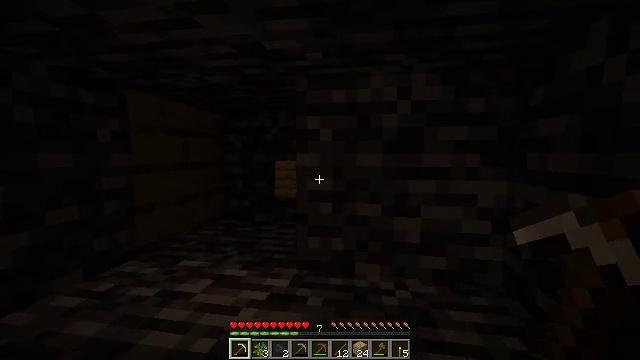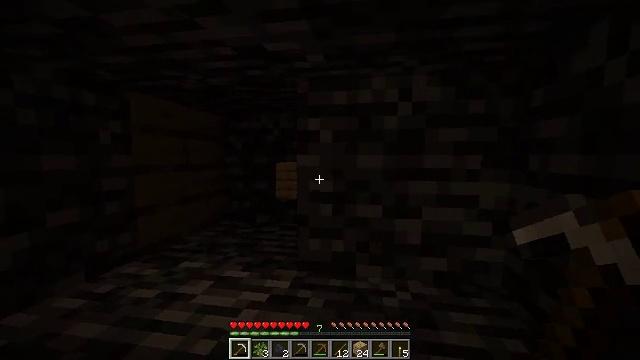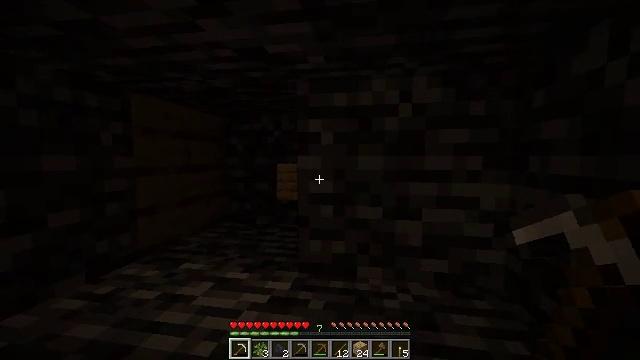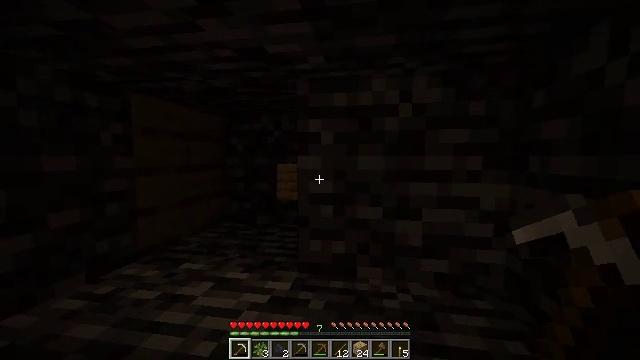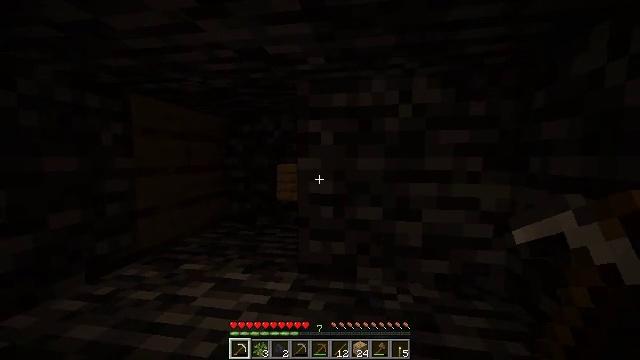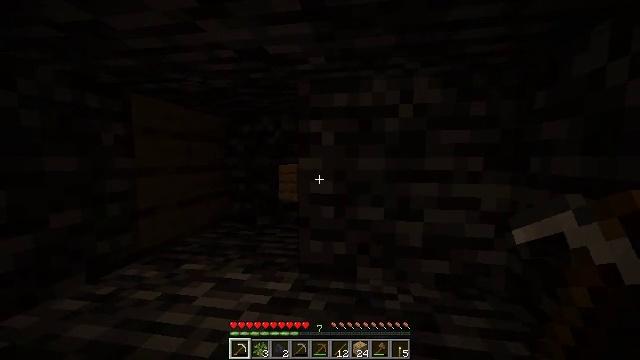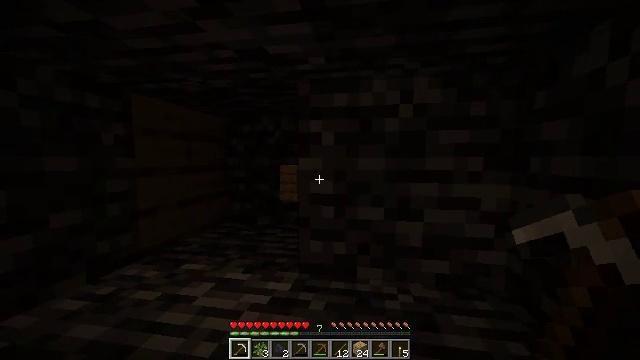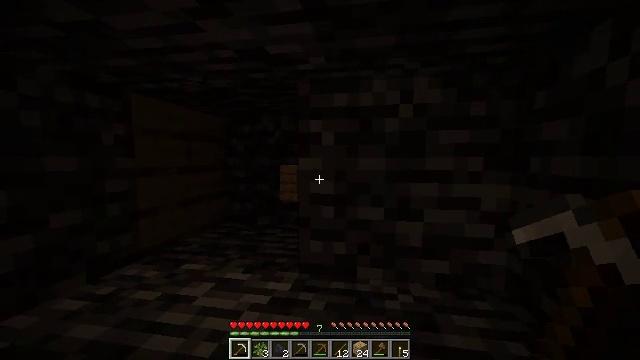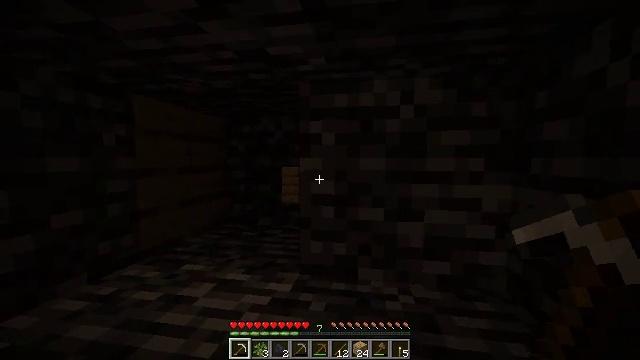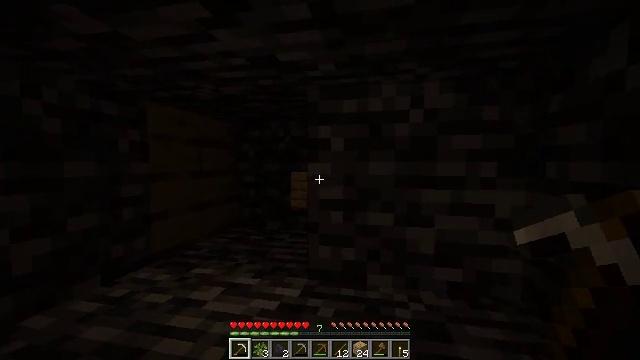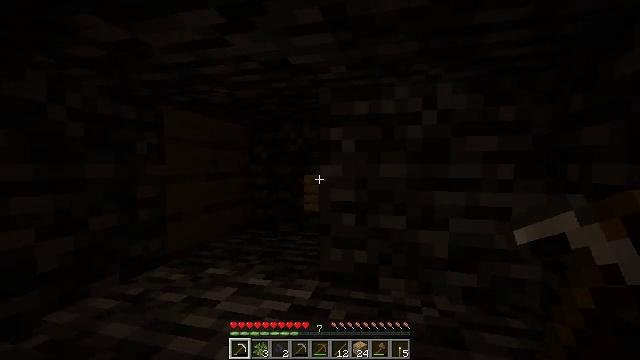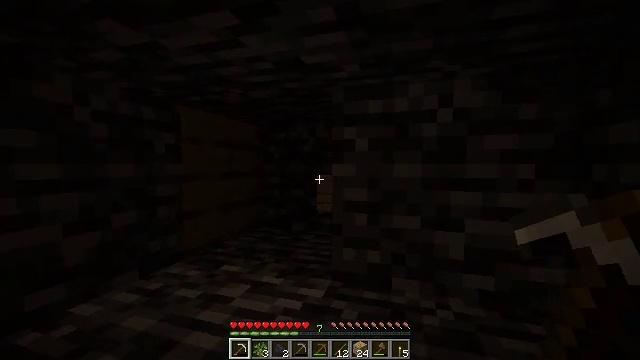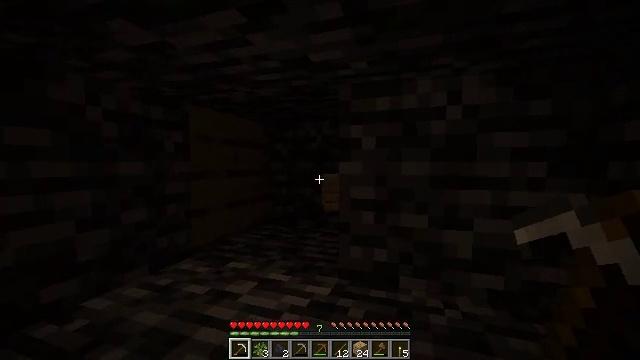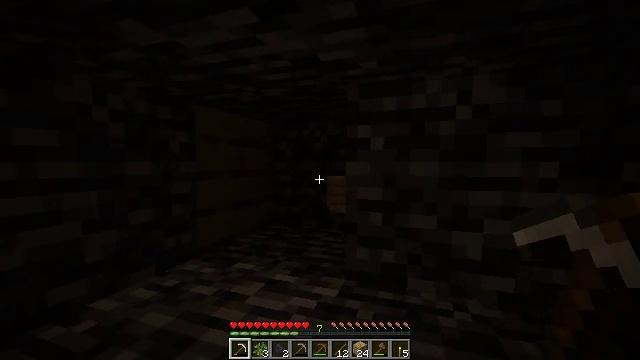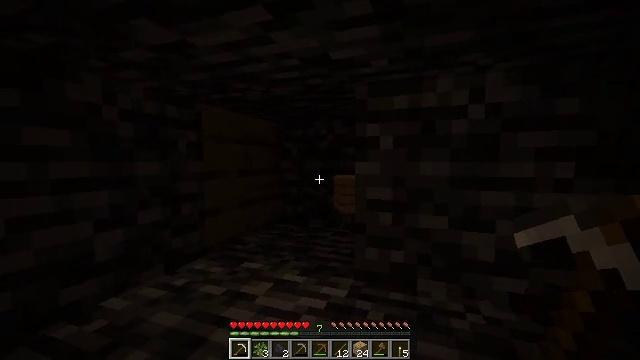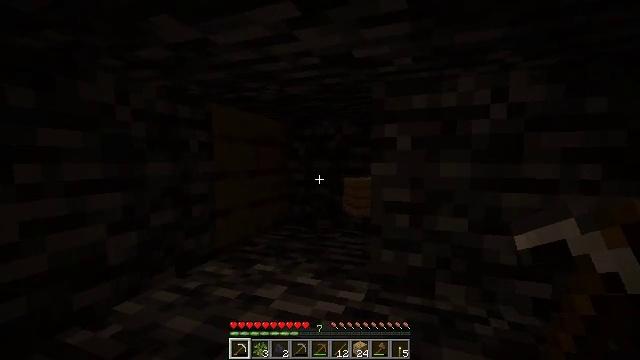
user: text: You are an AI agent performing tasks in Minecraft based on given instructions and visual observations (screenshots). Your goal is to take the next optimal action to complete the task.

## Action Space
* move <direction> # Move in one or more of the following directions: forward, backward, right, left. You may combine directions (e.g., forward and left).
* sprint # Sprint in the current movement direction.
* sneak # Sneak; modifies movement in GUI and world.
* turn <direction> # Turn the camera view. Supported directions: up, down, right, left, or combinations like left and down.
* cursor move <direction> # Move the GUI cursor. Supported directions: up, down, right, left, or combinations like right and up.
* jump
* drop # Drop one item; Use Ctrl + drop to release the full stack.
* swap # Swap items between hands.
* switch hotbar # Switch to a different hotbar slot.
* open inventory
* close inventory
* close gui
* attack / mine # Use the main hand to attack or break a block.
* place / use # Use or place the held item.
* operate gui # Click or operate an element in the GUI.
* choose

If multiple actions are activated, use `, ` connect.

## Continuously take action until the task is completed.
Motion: motion action
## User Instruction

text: Collect the oak planks from the structure.
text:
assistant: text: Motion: no_op
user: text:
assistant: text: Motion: no_op
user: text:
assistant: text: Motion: no_op
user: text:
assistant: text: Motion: no_op
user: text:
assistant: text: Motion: no_op
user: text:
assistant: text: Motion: no_op
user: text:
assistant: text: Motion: no_op
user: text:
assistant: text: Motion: no_op
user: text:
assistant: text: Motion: turn left and up
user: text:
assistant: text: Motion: turn left
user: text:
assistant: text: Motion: turn left
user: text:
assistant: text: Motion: turn left
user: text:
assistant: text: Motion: move forward
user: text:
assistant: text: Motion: move forward
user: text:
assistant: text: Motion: move forward
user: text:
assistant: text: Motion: move forward
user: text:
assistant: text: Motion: no_op
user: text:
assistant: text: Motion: no_op
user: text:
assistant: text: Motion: no_op
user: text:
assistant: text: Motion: no_op
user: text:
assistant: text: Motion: no_op
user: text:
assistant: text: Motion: no_op
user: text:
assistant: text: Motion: move right
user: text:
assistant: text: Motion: move right, turn left
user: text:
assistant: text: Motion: move right, turn left
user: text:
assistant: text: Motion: turn left
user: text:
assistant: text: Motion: turn left
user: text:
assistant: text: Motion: no_op
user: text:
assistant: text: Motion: turn left
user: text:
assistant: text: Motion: no_op